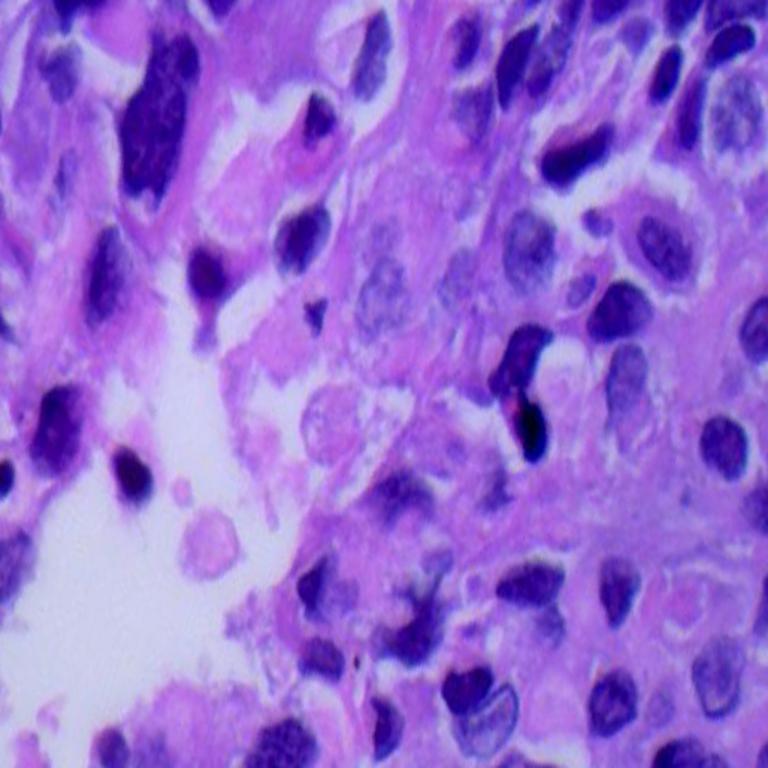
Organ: lung
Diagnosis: squamous carcinomas